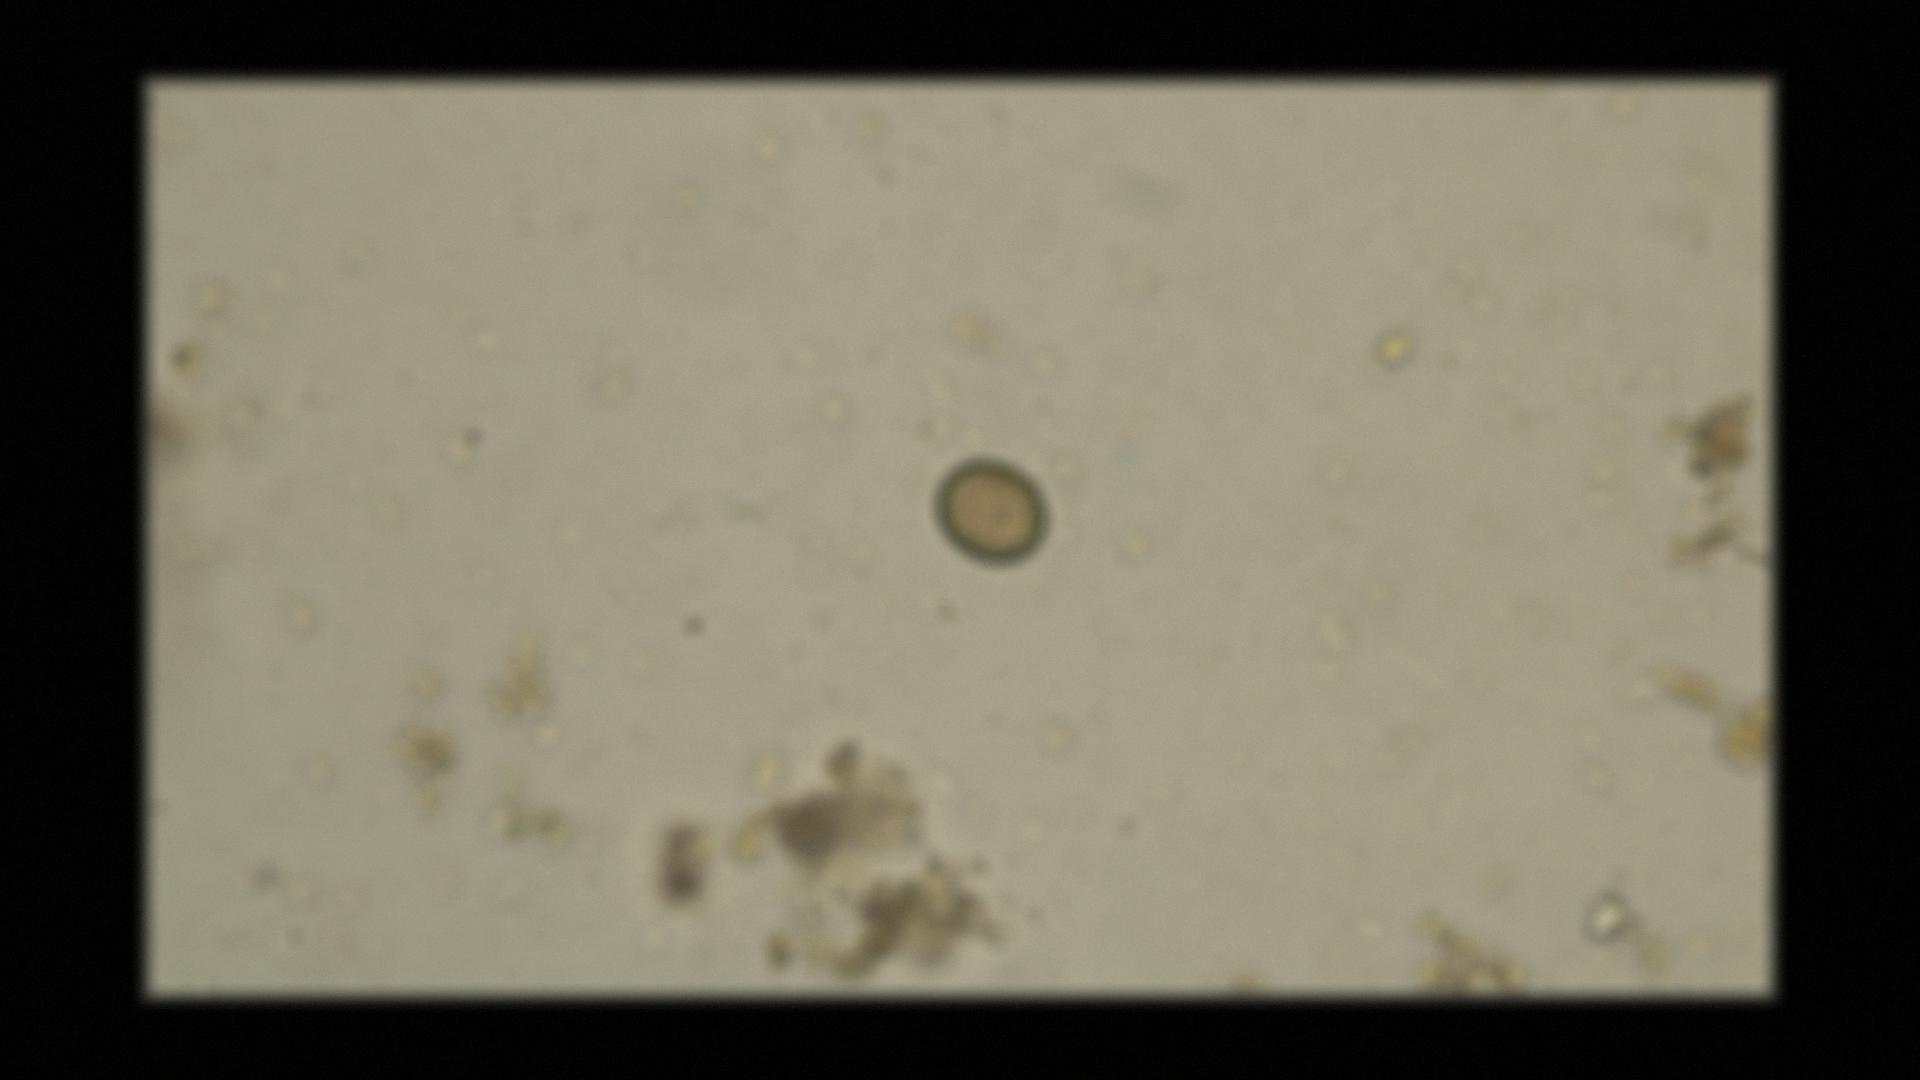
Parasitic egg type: Taenia spp. egg